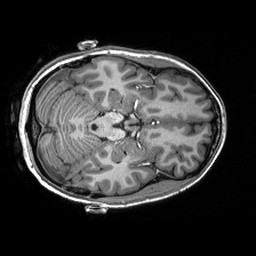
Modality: T1w
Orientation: axial
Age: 30
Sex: female
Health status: healthy
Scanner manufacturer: siemens
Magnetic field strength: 3 T
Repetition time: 2.53 s
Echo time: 0.00288 s